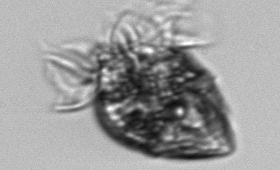
Label: Strombidium_morphotype1